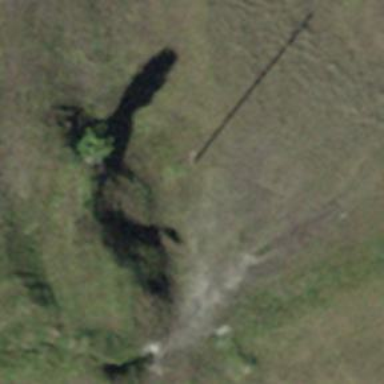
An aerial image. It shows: Minor power line.